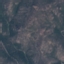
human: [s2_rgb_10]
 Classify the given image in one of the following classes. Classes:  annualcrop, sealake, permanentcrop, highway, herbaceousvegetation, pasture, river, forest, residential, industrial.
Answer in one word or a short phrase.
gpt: HerbaceousVegetation